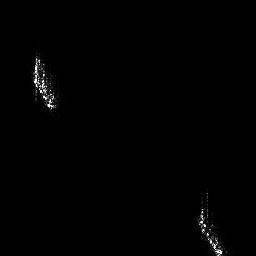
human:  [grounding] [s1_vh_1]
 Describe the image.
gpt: In the satellite image, there is  <ref>1 medium ship </ref> <box>[[11, 20, 21, 42, 0]]</box> located at left,  <ref>1 large ship </ref> <box>[[76, 73, 87, 99, 0]]</box> located at bottom right.